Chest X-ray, AP view. Patient: 67 years old, sex M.
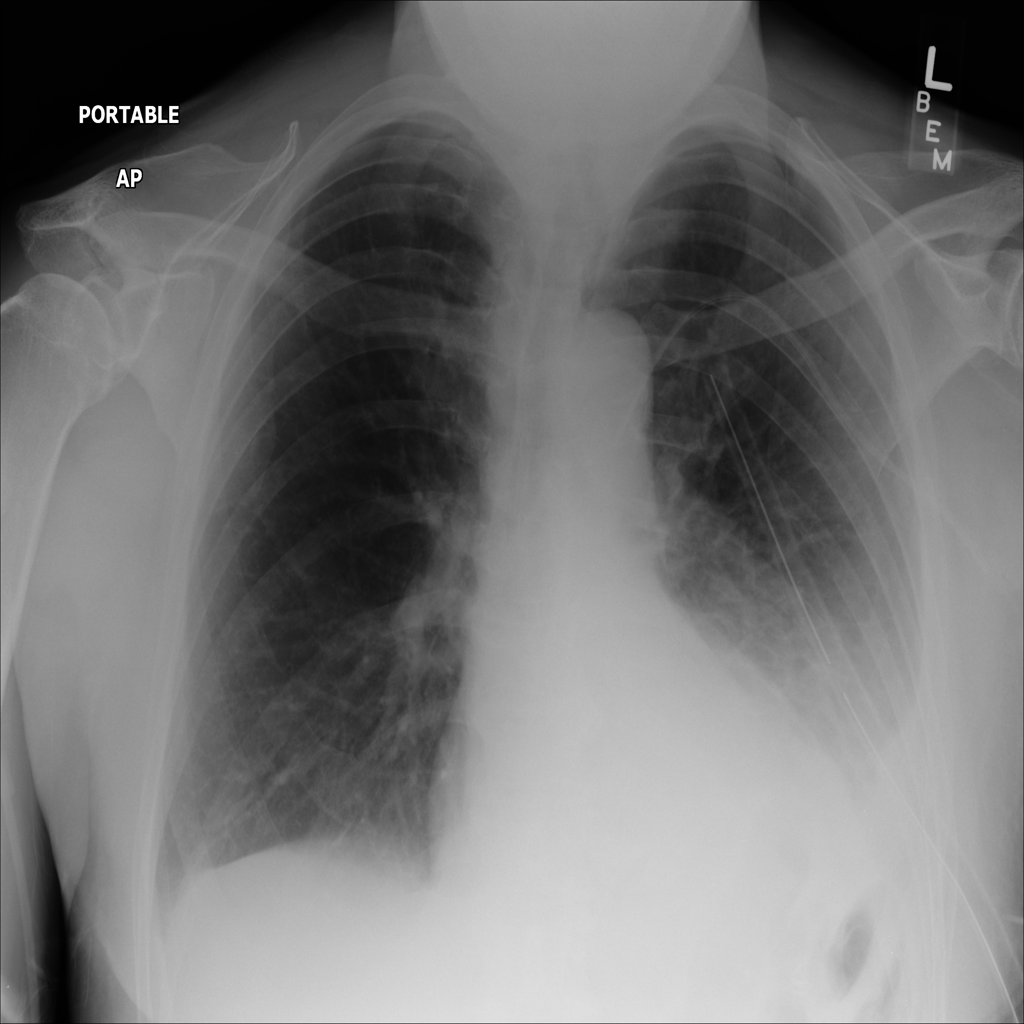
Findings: Effusion, Infiltration